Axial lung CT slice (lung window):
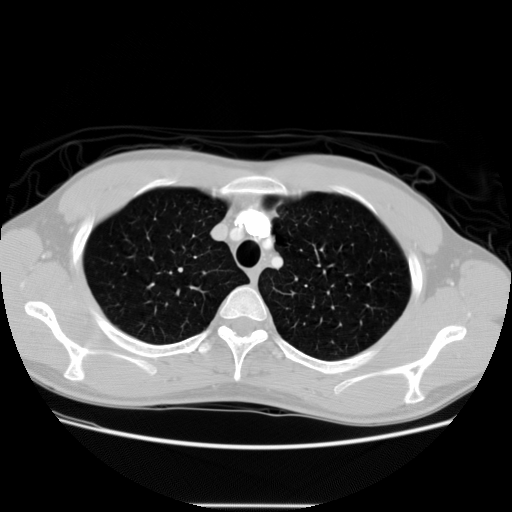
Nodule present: no